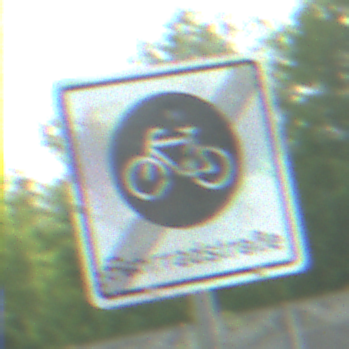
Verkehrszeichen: EndeFahrradstrasse
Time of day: MorningAfternoon
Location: Outdoor (Nature)
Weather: PartlyCloudy
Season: NotSpecified
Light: Natural